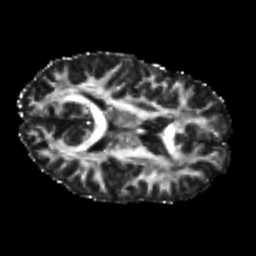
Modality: FA
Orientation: axial
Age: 25
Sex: female
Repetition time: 8.4 s
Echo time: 0.09 s